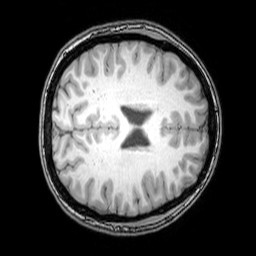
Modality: T1w
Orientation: axial
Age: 22
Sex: female
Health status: healthy
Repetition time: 0.081 s
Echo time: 0.037 s